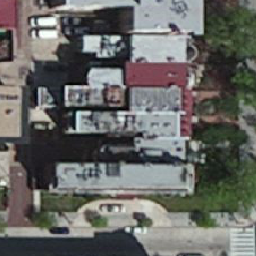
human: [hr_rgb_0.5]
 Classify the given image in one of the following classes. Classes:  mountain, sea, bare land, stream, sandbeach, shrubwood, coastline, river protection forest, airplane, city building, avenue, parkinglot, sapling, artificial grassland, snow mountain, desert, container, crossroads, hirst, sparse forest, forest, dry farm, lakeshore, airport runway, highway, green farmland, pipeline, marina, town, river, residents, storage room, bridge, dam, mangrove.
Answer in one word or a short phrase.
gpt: city building